Question: I am deleting table rows with this jquery code as seen on screenshot.
'''
$(":checked").each(function() {
$(this).parent().parent().remove()
});
'''

When i check the checkbox in th tag and click delete also this first tr row deleted. I select all checkbox with this code $(":checked") How can select after first checkbox ?
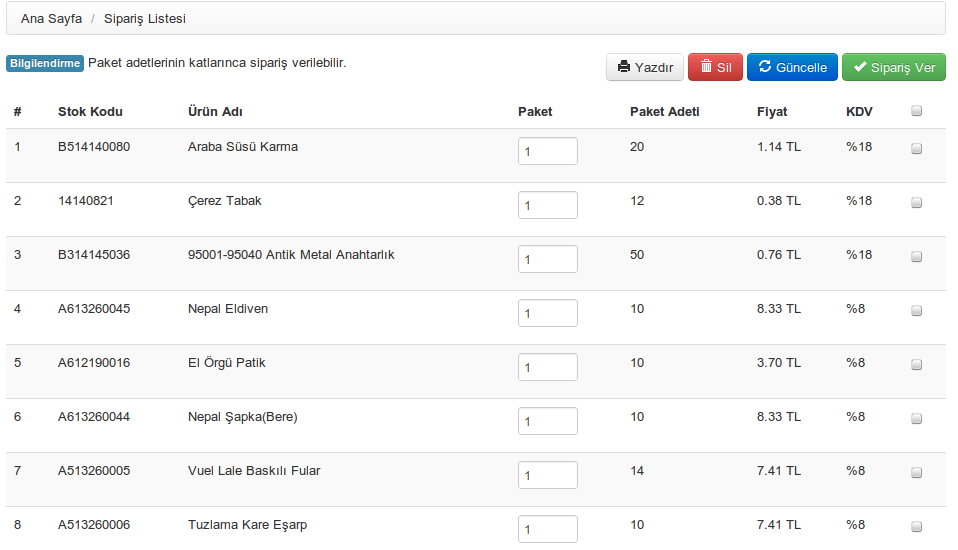
Answer: Try this:
'''
$(":checked").filter(":not(:eq(0))").each(function() {
$(this).parent().parent().remove()
});
'''
Alternatively, if your table header is inside the 'thead' tag and your body was in the 'tbody' tag, you could use something like this:
'''
$("tbody tr :checked").each(function() {
$(this).parent().parent().remove()
});
'''